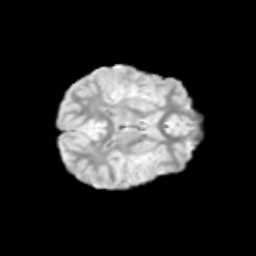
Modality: T2w
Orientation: axial
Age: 9
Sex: female
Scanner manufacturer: siemens
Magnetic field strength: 3 T
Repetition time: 3.8 s
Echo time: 0.07 s